You are looking at the raw vibration waveform of a rotating shaft. Classify the rotor condition as one of: normal, misalignment, unbalance, looseness.
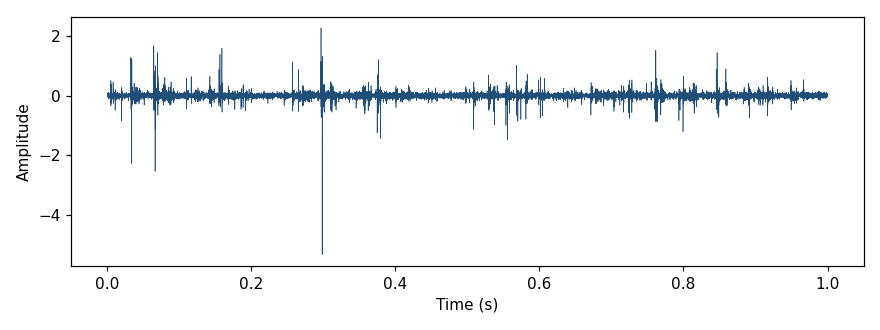
Answer: normal